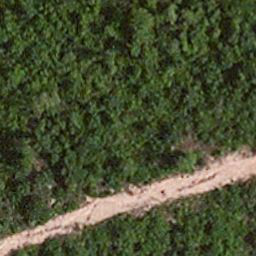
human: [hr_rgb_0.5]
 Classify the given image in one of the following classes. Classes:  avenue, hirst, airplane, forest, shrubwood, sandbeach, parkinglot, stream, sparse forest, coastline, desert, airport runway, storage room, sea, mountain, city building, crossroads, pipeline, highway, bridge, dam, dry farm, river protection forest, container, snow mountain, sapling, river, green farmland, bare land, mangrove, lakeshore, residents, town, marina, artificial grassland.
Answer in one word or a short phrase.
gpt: avenue